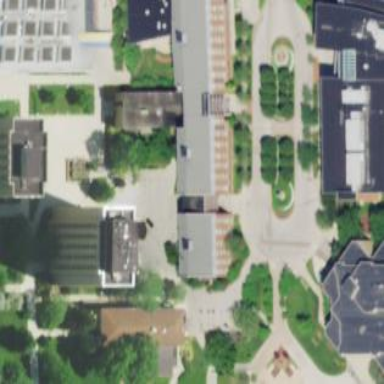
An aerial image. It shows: Dormitory building.